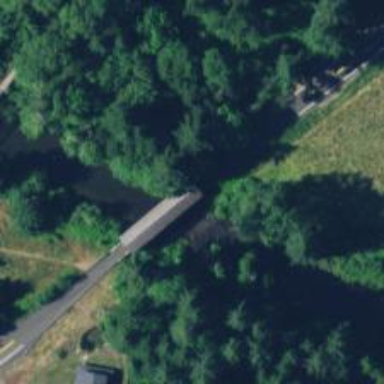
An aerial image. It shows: Covered bridge over tertiary road.